Question: Hi everybody I am making a graphic with lattice package and it works fine but I have a little problem with format of y axis. The data used for this graphic is saved in 'a', a list with four numeric variables and one factor variable (In the final part I add the 'dput' version). The code used to make my graph is the next:
'''
library(lattice)
DD=barchart(a1 ~ a5,a)
DD
'''
I got this graphic with this code:

In this graph the scale of y axis shows the complete numbers for example <PHONE>, <PHONE>, etc. I don't know if it is possible to create a function or maybe any option to get values in y axis like these 2,000,000 until 8,000,000. The 'dput()' version of 'a' is the next:
'''
structure(list(a1 = c(560492.29, <PHONE>.37, <PHONE>.66, <PHONE>.73,
<PHONE>.27, <PHONE>.24, <PHONE>.05, <PHONE>.33), a2 = 1:8, a3 = c(0,
0.00793734405263048, 0.0129172080248807, 0.0324335034787285,
0.0397094648625047, 0.0555107413716237, 0.0521541081141384, 0.0515512600016815
), a4 = c(0.0142731668976214, 0.010460445301017, 0.0928151568317925,
0.0707344020275045, 0.0303915279604129, 0.0517968992552855, 0.0202481585970229,
0.0253165187311296), a5 = structure(1:8, .Label = c("abr 2013",
"may 2013", "jun 2013", "jul 2013", "ago 2013", "sep 2013", "oct 2013",
"nov 2013"), class = "factor")), .Names = c("a1", "a2", "a3",
"a4", "a5"))
'''
Many thanks for your help.
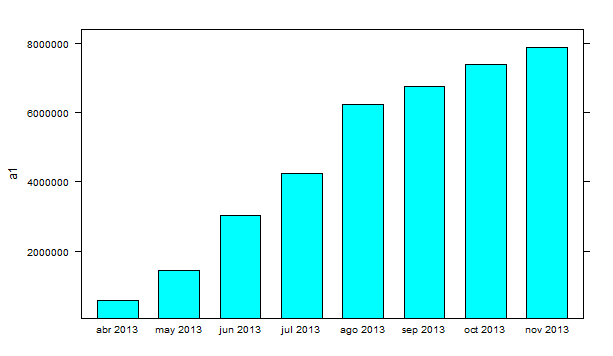
Answer: You can specify your custom formatter, for example:
'''
comma_fomatter <- function (lim, logsc = FALSE, at = NULL, ...)
{
ans <- yscale.components.default(lim = lim, logsc = logsc,
at = at, ...)
xx = as.numeric(ans$left$labels$labels)
ans$left$labels$labels <- formatC(xx, format="fg",big.mark = ",")
ans
}
'''
Then :
'''
barchart(a1 ~ a5,xx, yscale.components =comma_fomatter )
'''